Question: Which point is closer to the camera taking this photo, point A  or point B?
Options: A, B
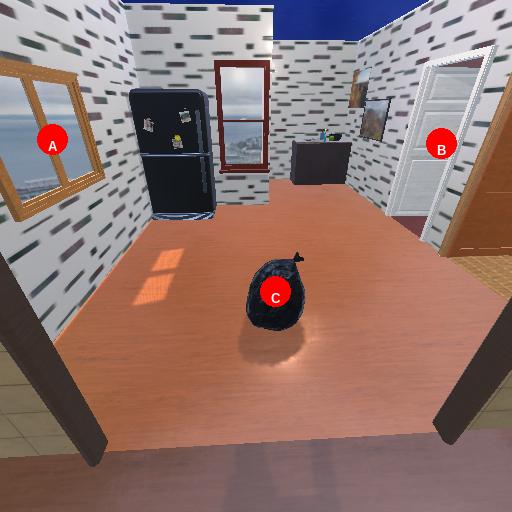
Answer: A